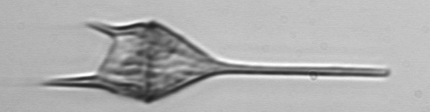
Label: Tripos_lineatus